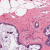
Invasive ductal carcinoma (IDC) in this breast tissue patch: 0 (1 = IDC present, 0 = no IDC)